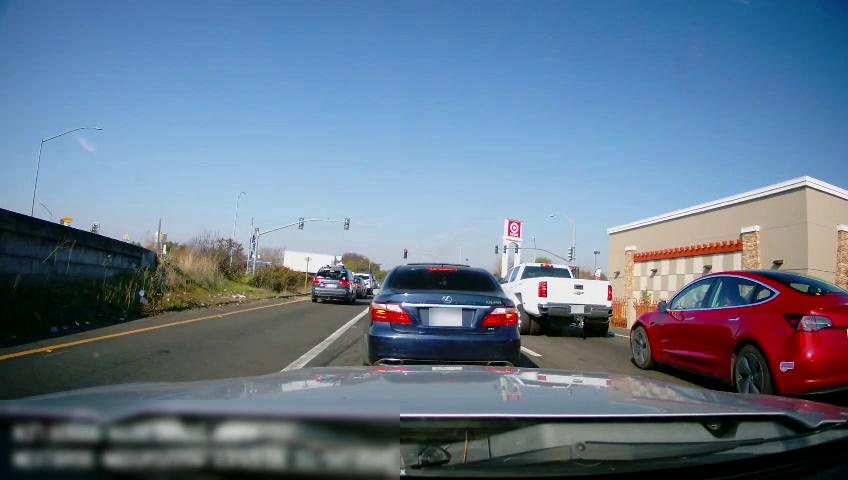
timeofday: Day
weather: Sunny
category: Drivable Space
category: Vehicles | Truck
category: Vehicles | SUV
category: Vehicles | Car
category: Vehicles | SUV
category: Vehicles | Truck
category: Vehicles | Car
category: Vehicles | Car
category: Lanes | Alternate Lane
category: Lanes | Current Lane
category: Lanes | Current Lane
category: Lanes | Alternate Lane
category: Traffic | Lights
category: Traffic | Lights
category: Traffic | Lights
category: Traffic | Lights
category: Traffic | Lights
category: Traffic | Lights
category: Traffic | Lights